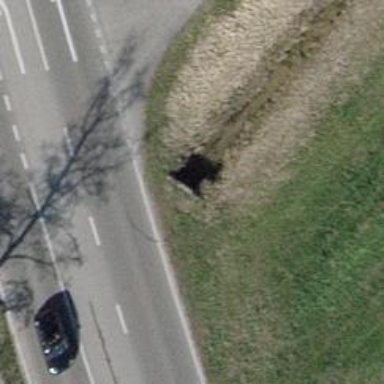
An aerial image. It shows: Tunnel.